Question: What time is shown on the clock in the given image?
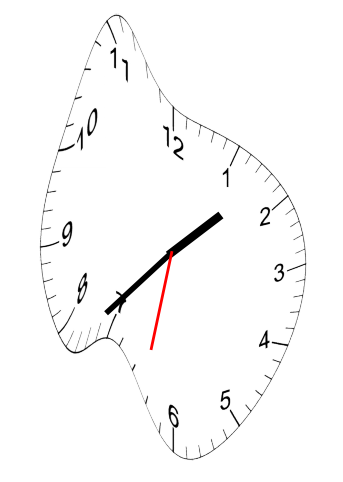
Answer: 01:37:32